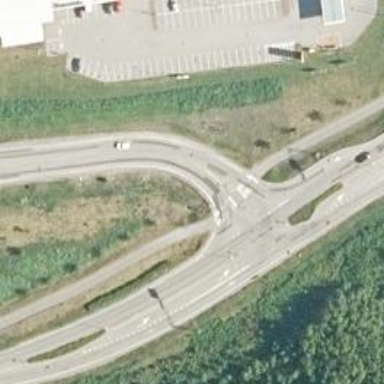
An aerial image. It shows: Primary link highway.